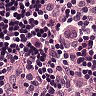
Metastatic tissue present: no